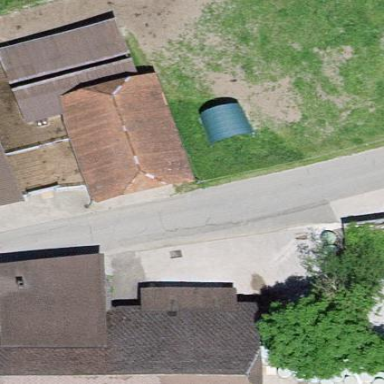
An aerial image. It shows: Farm auxiliary building.